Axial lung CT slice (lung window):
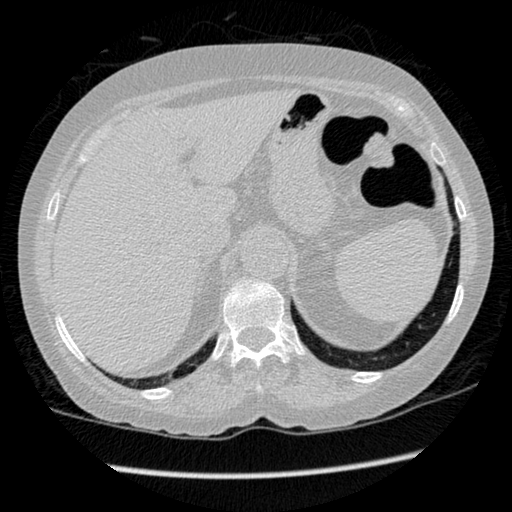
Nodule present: no